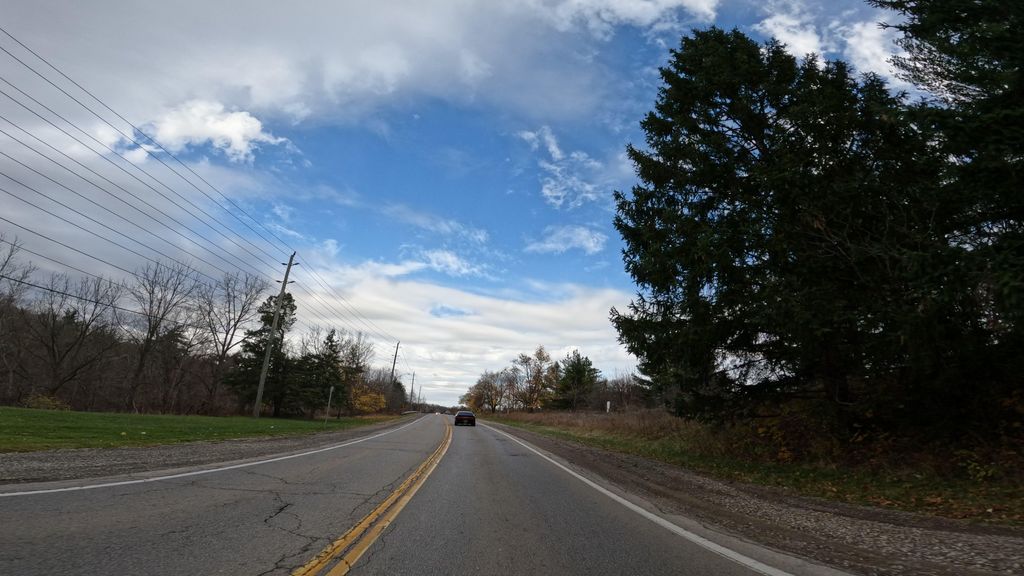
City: hamilton